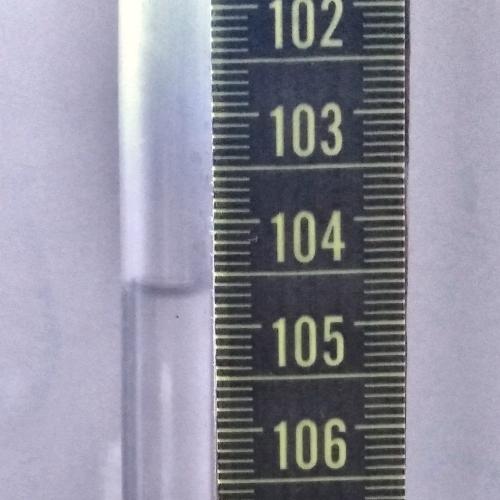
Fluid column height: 104.7 cm